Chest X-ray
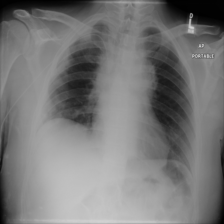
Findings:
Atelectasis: negative
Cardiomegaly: negative
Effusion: negative
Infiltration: negative
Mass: positive
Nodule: negative
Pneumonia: negative
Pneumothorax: negative
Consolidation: negative
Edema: negative
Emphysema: negative
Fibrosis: negative
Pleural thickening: negative
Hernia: negative